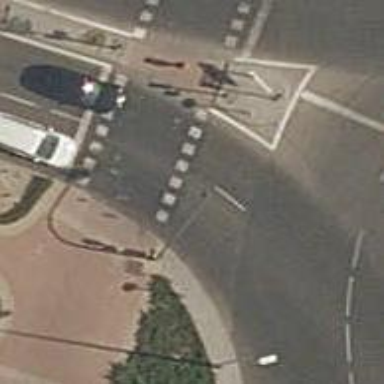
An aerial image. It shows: Road with traffic signals at the crossing.